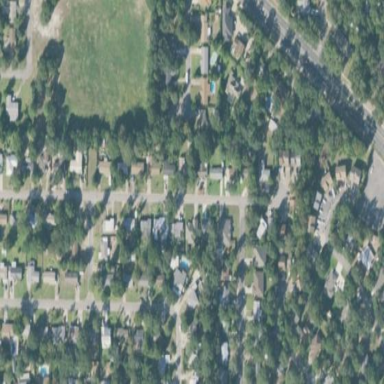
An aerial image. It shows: This residential area consists of single-family homes.